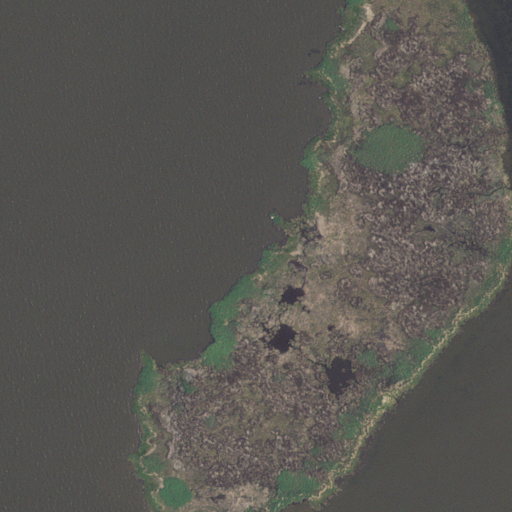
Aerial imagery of island in North Carolina named Raymond Island containing open water and herbaceous wetlands